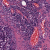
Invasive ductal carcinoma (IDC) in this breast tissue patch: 0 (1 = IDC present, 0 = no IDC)